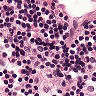
Metastatic tissue present: no